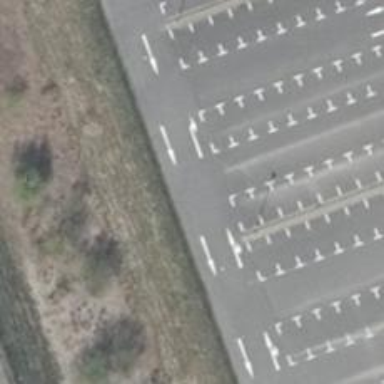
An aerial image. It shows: Asphalt parking aisle designated as service road.